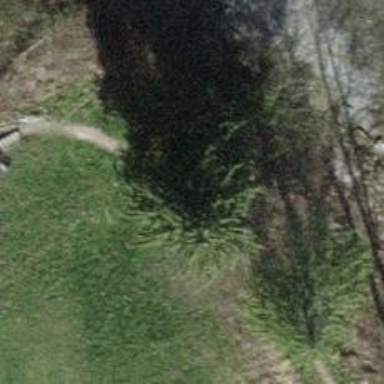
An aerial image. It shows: Ground path.